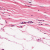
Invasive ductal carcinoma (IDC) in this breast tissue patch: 0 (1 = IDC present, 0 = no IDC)